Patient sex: M
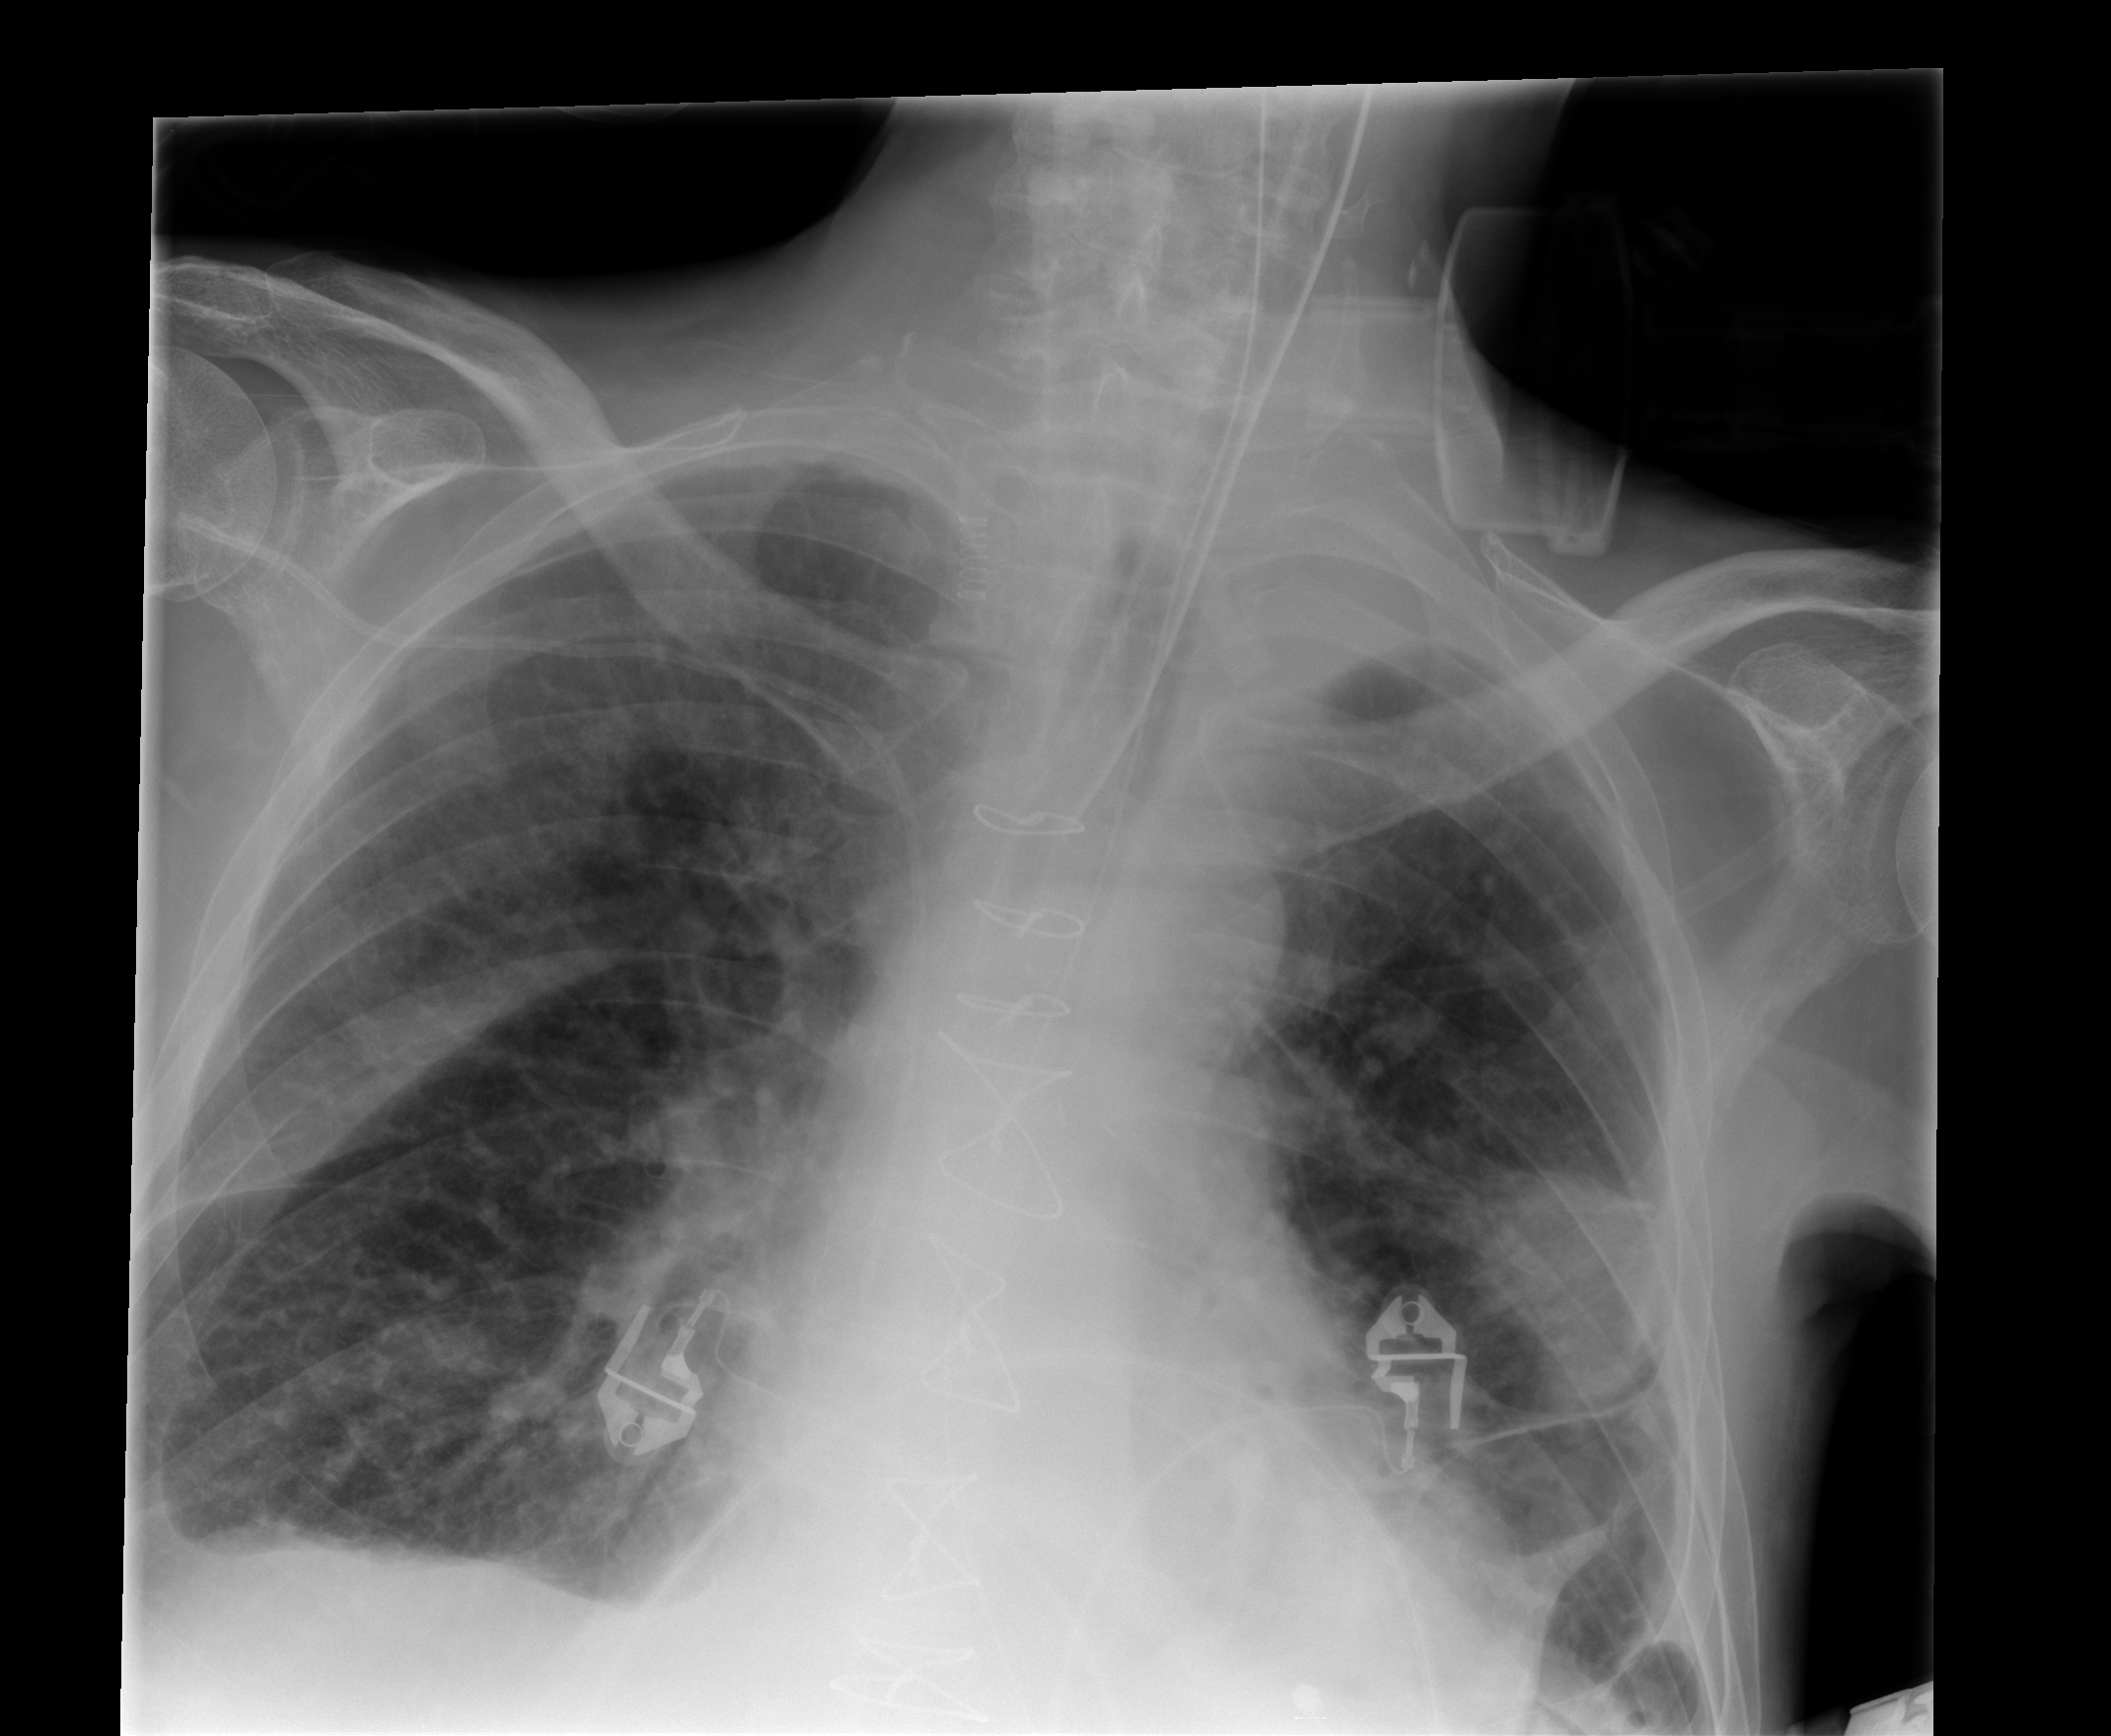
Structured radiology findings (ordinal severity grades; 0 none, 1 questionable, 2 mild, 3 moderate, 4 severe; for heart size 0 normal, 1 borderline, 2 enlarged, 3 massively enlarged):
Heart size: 2
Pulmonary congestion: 2
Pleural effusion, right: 2
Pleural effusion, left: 2
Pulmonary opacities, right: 0
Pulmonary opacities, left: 2
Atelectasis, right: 2
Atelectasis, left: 2